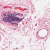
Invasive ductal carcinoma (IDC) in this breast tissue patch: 0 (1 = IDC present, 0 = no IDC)